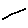
Label: line